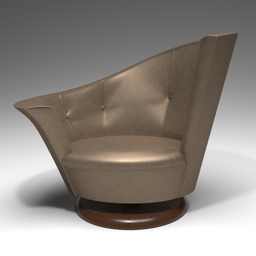
Label: furniture